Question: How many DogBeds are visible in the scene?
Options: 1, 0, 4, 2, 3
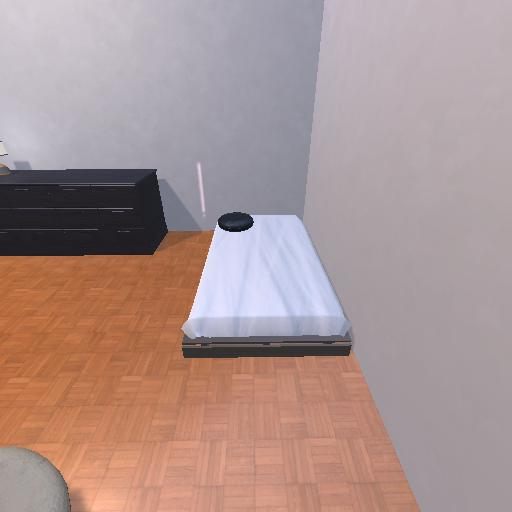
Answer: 1